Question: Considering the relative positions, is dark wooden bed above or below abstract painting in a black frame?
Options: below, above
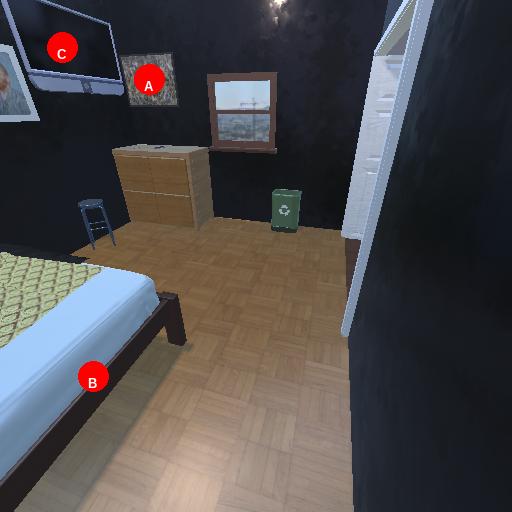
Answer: below